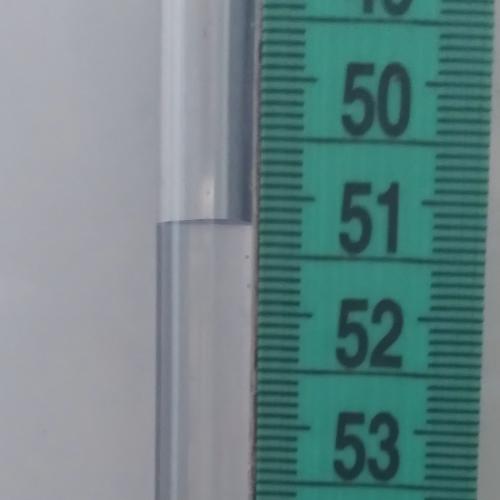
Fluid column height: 51.2 cm